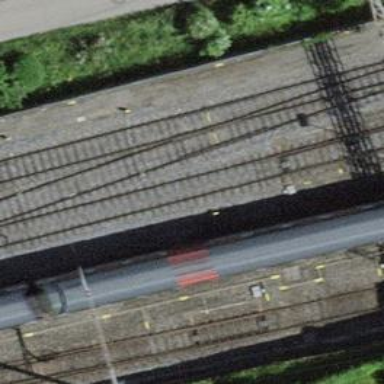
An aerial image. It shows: Single-track railway with electrified contact lines.